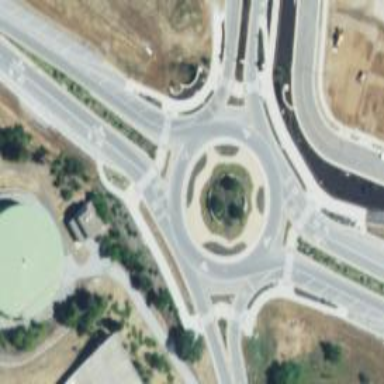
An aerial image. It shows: Secondary road around roundabout.